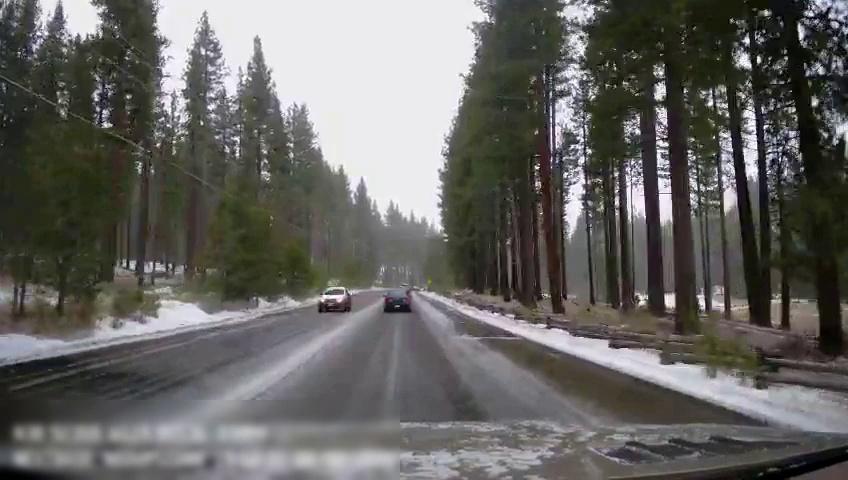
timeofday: Day
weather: Snowy
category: Drivable Space
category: Vehicles | Car
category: Vehicles | Car
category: Lanes | Opposite Lane
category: Lanes | Opposite Lane
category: Lanes | Opposite Lane
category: Lanes | Current Lane